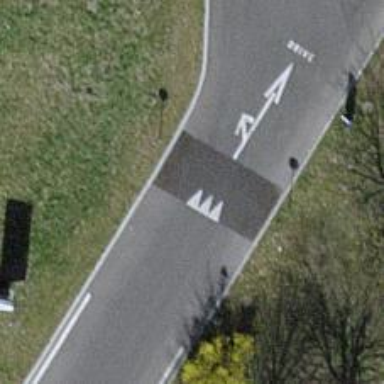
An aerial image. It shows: Bump for traffic calming.